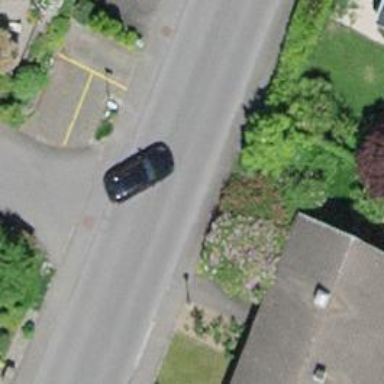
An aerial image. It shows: Residential road with asphalt surface and sidewalks on both sides.